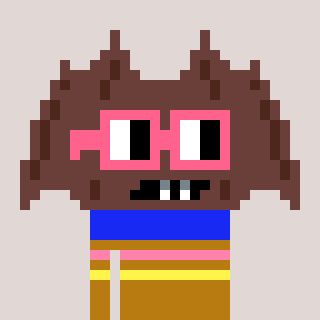
a pixel art character with square pink glasses, a bat-shaped head and a gold-colored body on a warm background